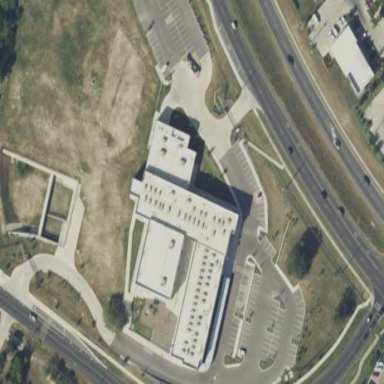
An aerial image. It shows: School building.